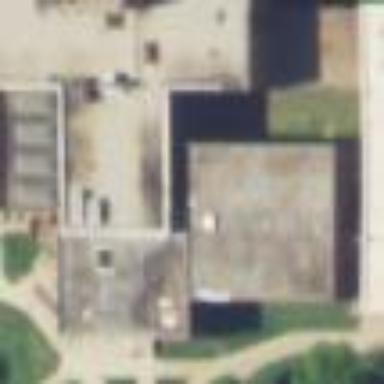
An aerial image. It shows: University building.